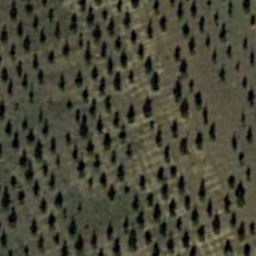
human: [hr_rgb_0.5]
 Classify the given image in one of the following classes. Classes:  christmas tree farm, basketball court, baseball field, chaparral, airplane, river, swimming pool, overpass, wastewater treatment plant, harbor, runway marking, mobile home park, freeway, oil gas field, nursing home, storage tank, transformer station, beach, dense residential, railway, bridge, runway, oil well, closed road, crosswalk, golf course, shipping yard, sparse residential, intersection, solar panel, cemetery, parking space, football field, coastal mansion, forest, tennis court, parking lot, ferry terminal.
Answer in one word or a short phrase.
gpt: christmas tree farm